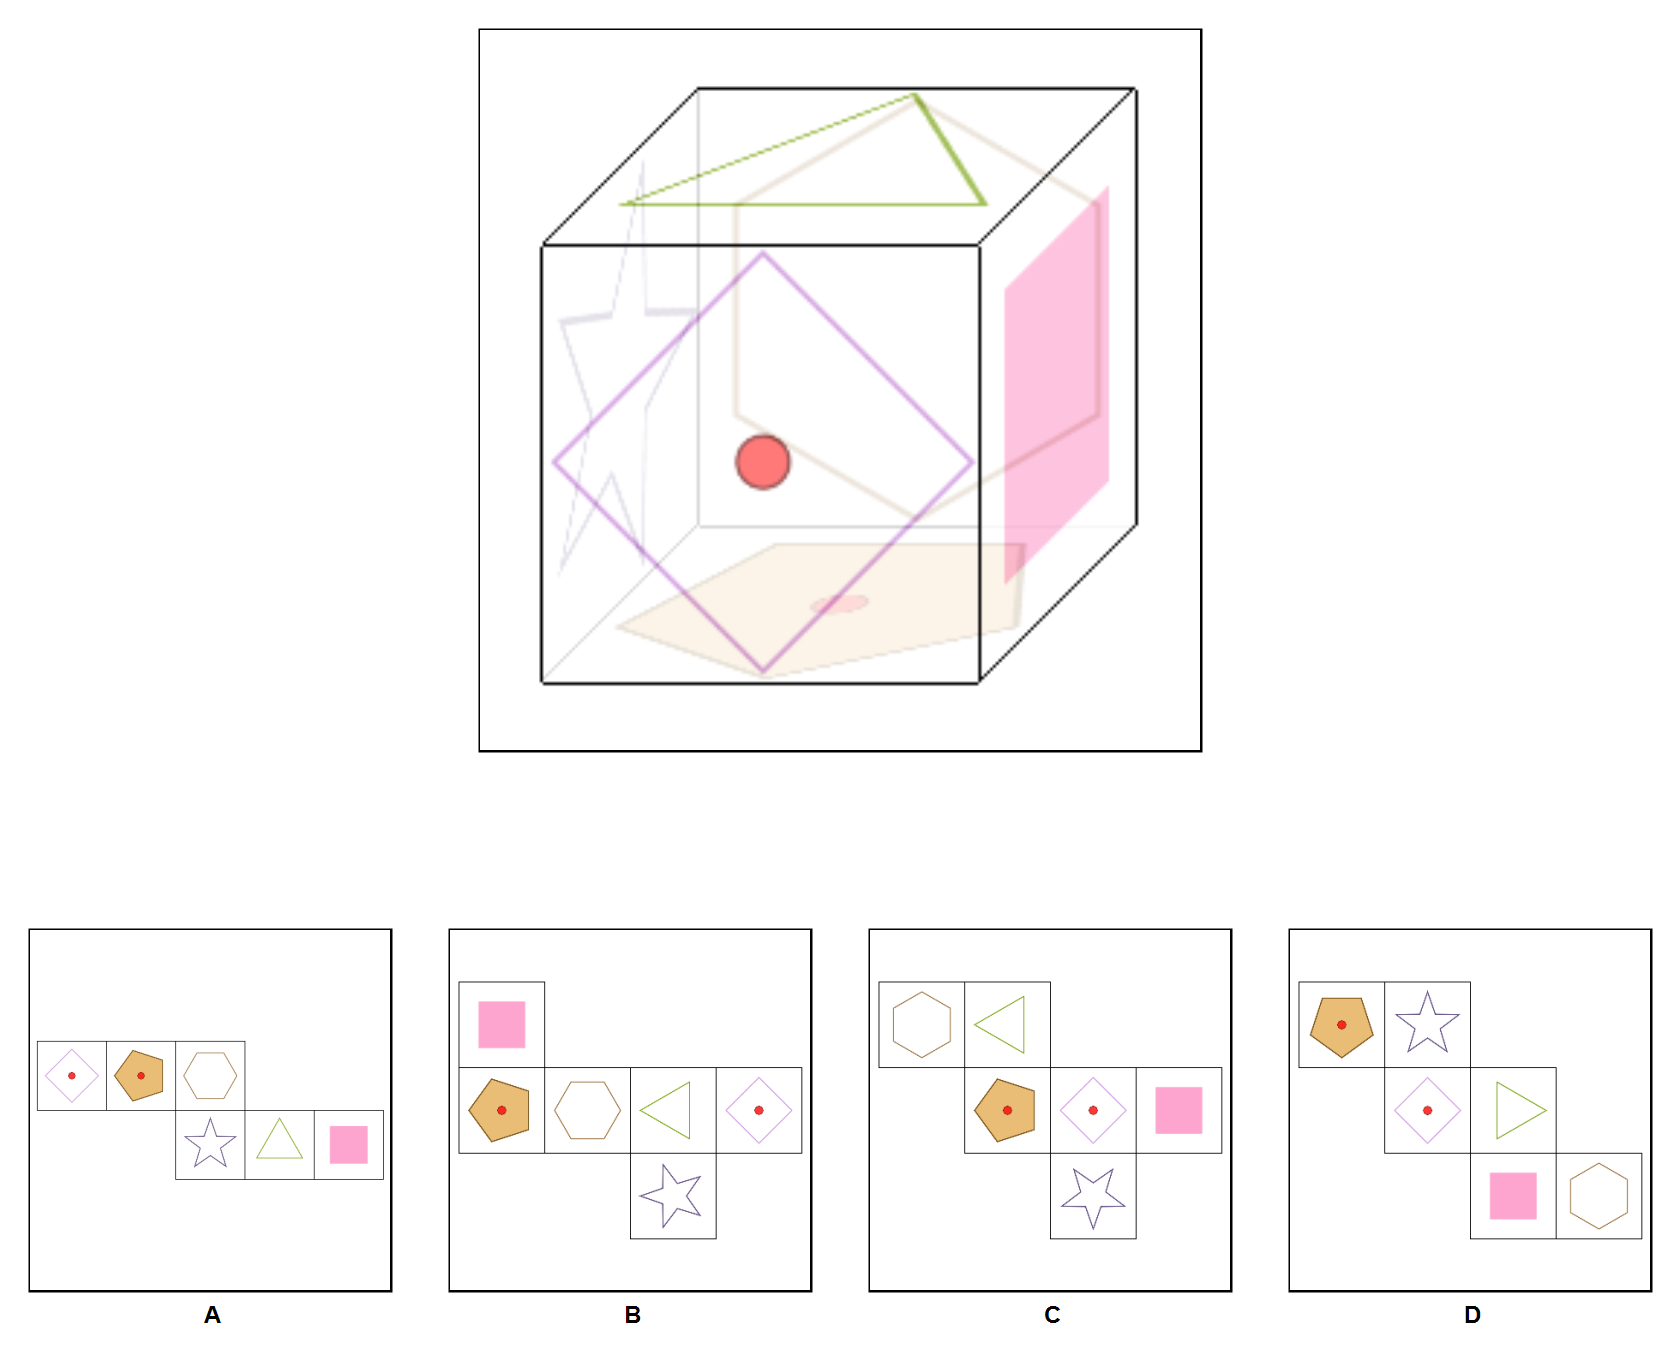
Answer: C